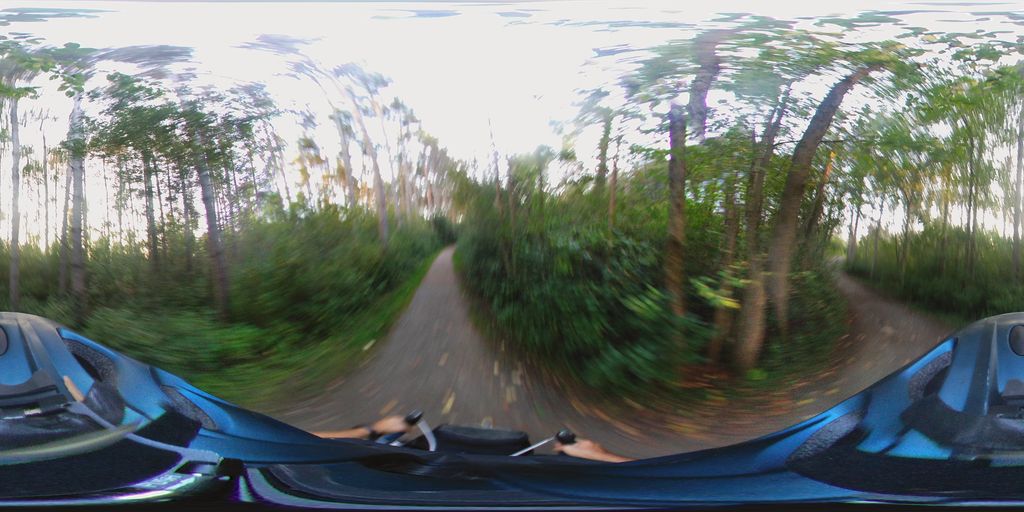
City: ottawa-gatineau